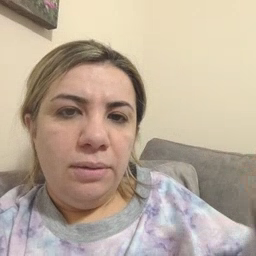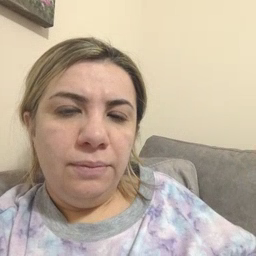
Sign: every